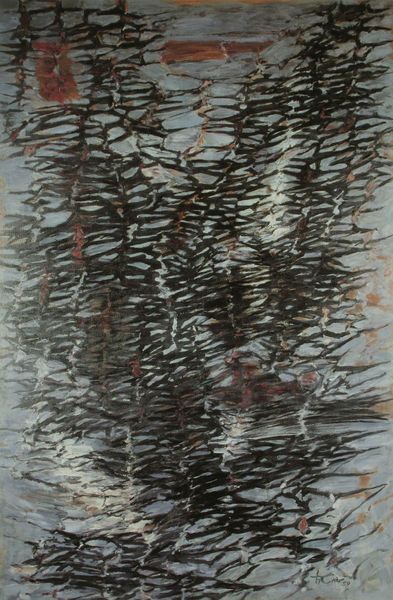
Titel: Ambidextro II
Künstler: Hann Trier
Standort: Düsseldorf
Institution: Privatbesitz
Schlagwörter: wasser, weiß, gelb, komposition, braun, grau, licht, orange, schwarz, rot, muster, gitter, pflanze, welle, wellen, abstrakt, modern, risse, linien, blue, red, white, black, gray, grey, painting, pattern, patterns, reflection, brown, plant, striche, mond, oberfläche, acryl, form, tupfen, tanne, photo, skin, tree, boat, lake, water, waves, plants, road, fließen, texture, impressionism, shadow, waben, tropfen, movement, abstract, leaves, vertical, lines, motion, paint, mosaic, abstarct, cracks, gekräusel, gluss, impression, keefee, mondrian, patter, shadown, squiggles, swirls, wavevy, weeds